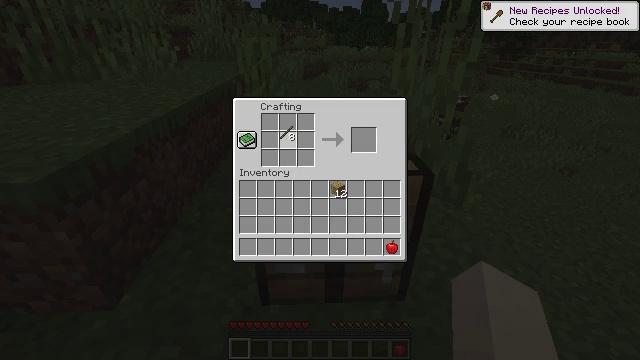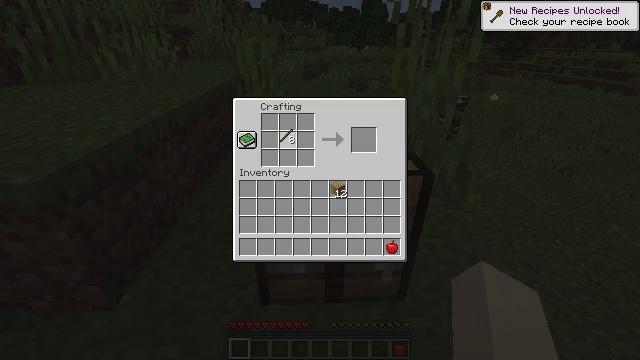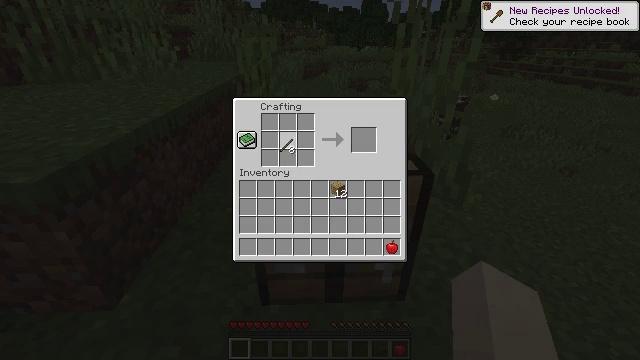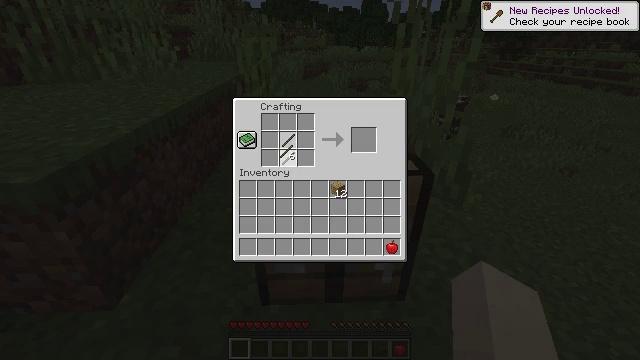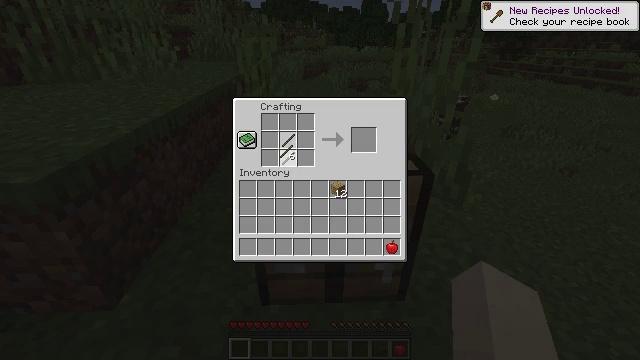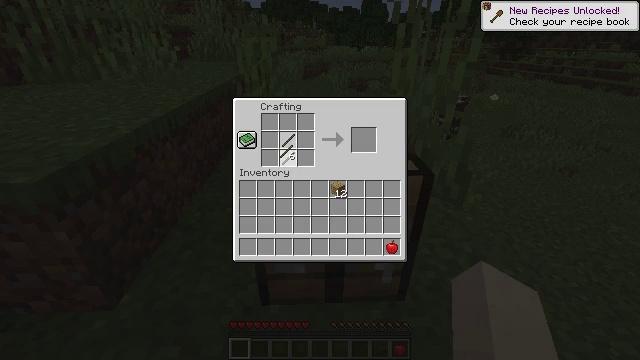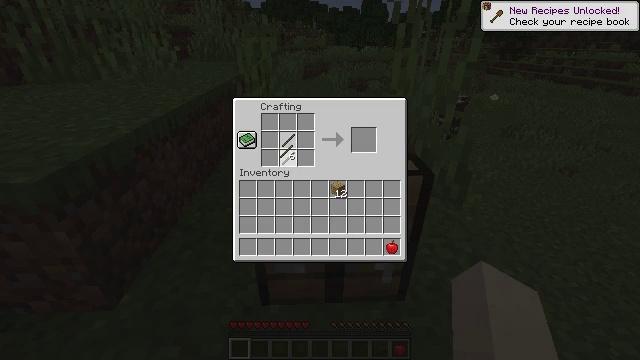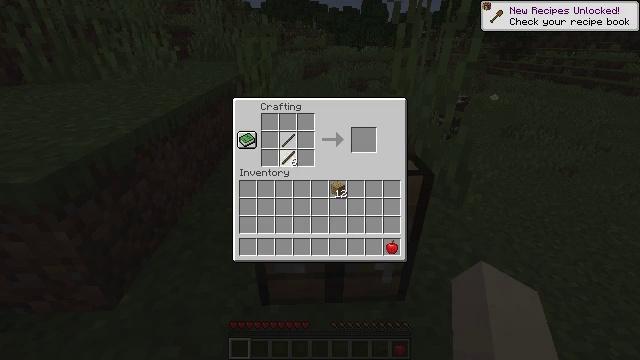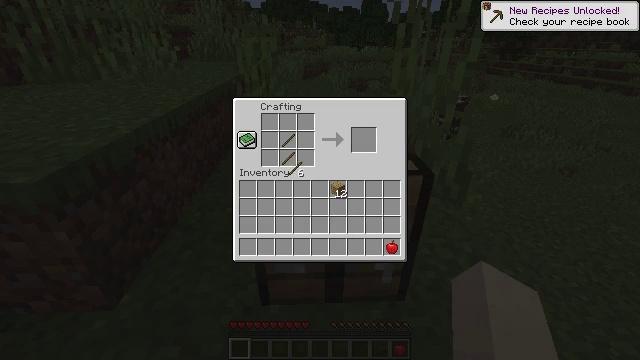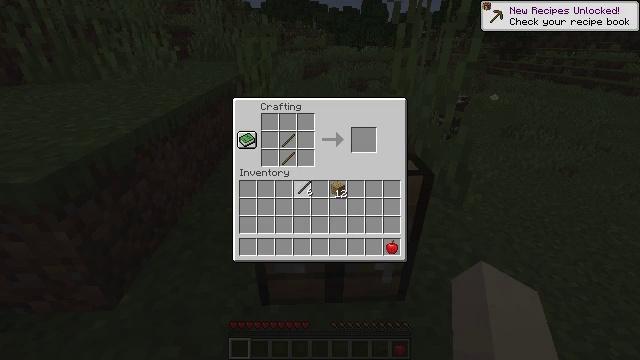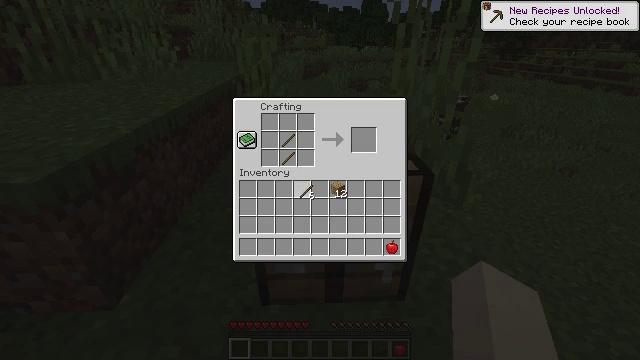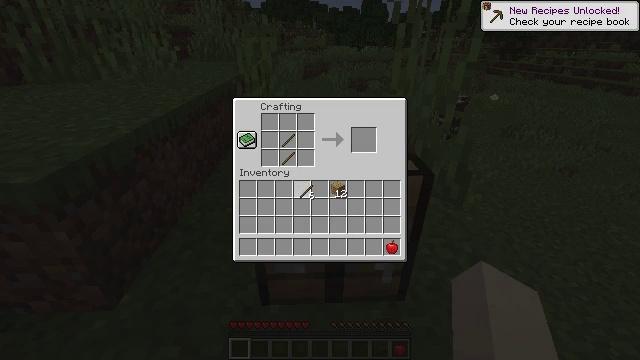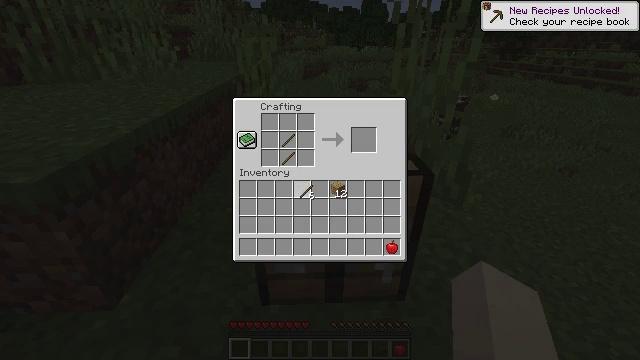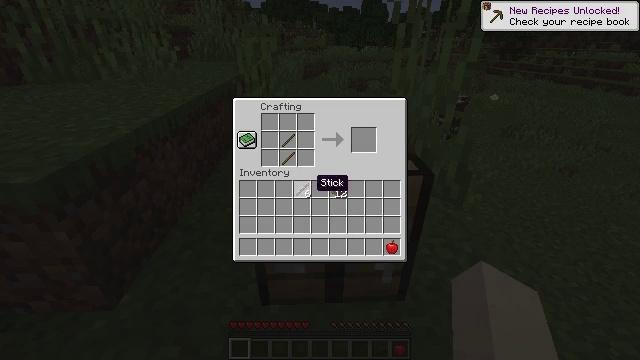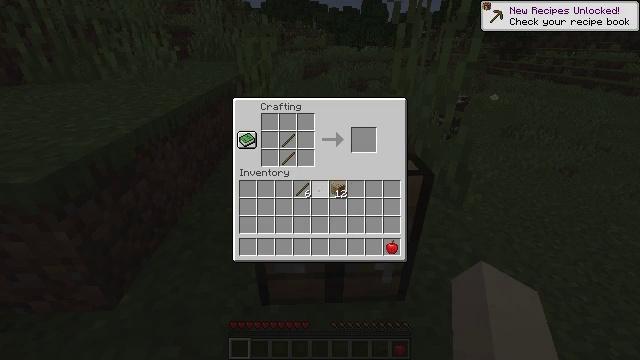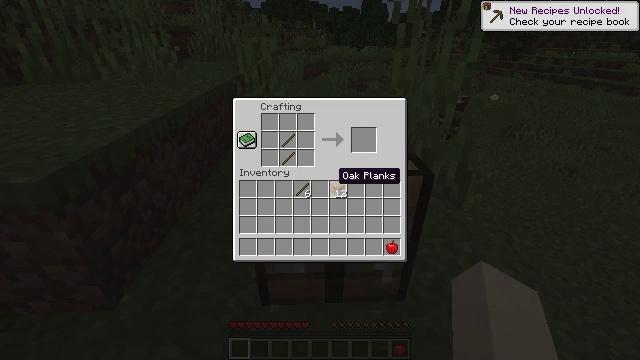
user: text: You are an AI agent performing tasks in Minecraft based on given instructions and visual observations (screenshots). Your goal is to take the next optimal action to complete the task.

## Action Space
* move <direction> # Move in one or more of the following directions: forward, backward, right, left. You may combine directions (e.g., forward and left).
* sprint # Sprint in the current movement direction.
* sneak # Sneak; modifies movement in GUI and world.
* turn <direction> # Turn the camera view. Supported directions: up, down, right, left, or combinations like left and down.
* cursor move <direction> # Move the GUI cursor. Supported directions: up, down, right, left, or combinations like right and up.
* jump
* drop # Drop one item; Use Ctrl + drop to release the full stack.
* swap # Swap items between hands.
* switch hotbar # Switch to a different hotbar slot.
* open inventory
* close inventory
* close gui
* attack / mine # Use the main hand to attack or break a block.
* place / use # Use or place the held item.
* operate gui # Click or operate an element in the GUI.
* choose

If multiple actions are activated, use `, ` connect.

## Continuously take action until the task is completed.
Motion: motion action
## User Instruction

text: Remove a wooden pickaxe from the inventory.
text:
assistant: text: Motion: choose
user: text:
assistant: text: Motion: cursor move down, choose
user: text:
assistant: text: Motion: choose
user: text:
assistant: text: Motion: choose
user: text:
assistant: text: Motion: choose
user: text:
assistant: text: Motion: choose
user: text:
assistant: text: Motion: choose
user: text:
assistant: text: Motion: cursor move right and down
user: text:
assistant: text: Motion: cursor move right and down
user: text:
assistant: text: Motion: no_op
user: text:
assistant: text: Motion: operate gui
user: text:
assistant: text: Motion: operate gui
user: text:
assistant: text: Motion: no_op
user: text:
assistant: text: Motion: cursor move right
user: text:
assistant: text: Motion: cursor move right
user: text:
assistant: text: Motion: no_op
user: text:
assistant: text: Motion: no_op
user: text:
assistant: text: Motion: no_op
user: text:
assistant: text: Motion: no_op
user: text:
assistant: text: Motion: no_op
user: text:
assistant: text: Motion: no_op
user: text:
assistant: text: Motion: no_op
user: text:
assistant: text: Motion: operate gui
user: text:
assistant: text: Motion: operate gui
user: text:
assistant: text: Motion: cursor move left and up, operate gui
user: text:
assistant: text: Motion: cursor move left and up
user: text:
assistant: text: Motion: no_op
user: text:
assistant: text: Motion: no_op
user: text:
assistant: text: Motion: no_op
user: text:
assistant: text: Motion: no_op